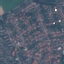
Label: Residential